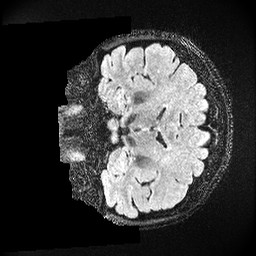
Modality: FLAIR
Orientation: coronal
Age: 43
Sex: female
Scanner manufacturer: ge
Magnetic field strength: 3 T
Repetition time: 4.802 s
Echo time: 0.1171 s